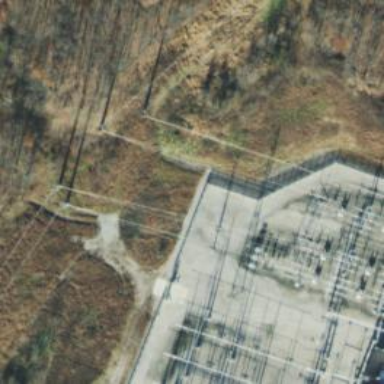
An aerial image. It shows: Power tower.